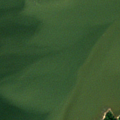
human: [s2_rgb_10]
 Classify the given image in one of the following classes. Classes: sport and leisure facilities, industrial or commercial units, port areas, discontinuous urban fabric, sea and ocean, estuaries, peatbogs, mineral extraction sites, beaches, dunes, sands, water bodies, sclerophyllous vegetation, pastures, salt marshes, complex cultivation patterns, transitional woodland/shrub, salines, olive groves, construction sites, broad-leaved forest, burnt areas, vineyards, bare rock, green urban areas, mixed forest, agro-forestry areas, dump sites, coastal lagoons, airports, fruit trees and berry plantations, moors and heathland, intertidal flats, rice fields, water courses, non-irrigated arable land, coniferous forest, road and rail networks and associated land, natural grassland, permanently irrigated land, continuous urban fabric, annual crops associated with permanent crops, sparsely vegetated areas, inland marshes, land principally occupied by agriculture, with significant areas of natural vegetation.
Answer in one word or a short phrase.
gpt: coniferous forest, sea and ocean